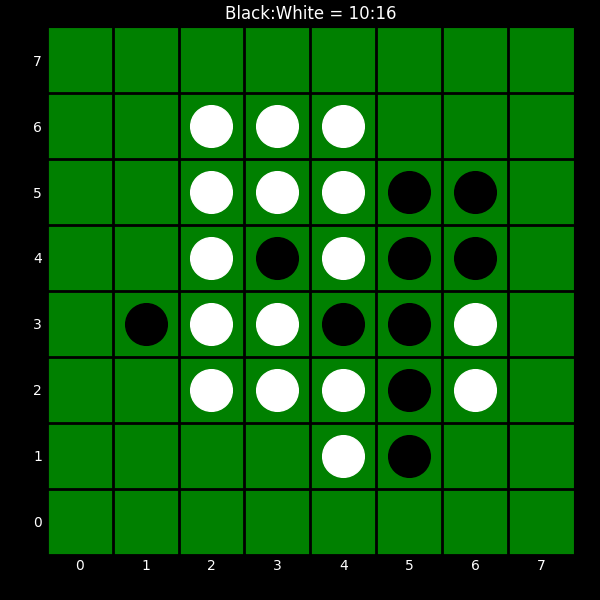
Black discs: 10
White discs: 16